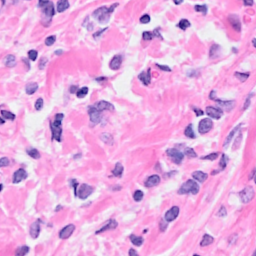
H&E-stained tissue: Breast